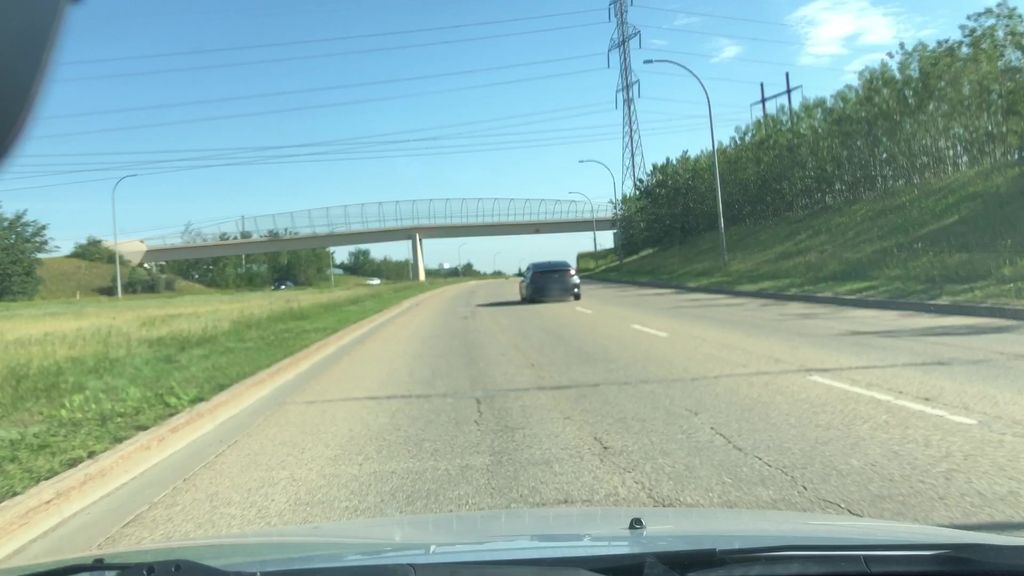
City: edmonton